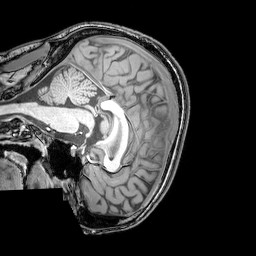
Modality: T1w
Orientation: sagittal
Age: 25
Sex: male
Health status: healthy
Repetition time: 0.081 s
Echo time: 0.037 s